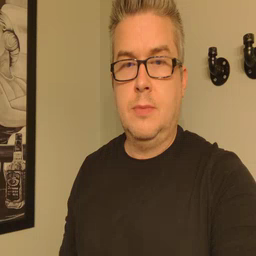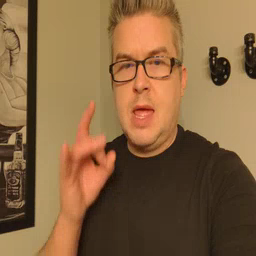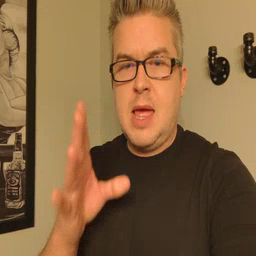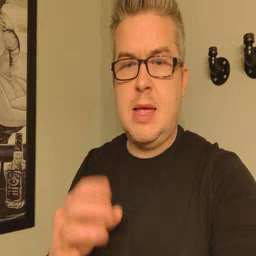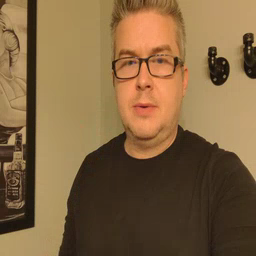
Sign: hate